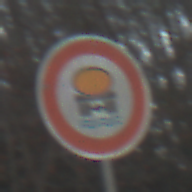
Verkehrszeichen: VerbotFahrzeugeWassergefaehrdenderLadung
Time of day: SunriseSunset
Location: Outdoor (Nature)
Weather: Clear
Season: Winter
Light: Natural